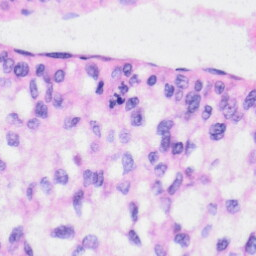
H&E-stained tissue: Liver